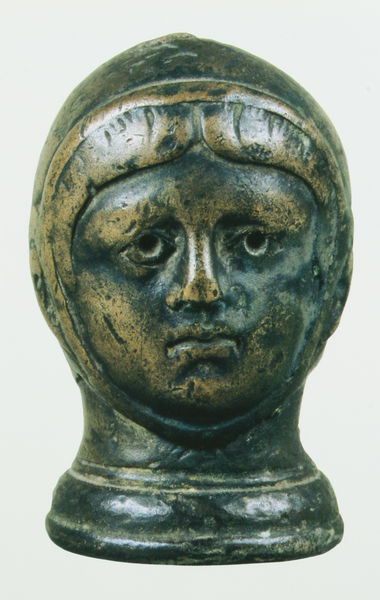
Titel: Kopf eines Opferpriesters
Standort: St. Petersburg
Institution: Schloss Pawlowsk
Schlagwörter: kopf, mann, grün, mädchen, braun, frau, haar, holz, licht, mund, nase, schwarz, stirn, blick, tuch, haube, alt, flasche, jung, kappe, mütze, augen, gesicht, sockel, stein, trauer, hals, portrait, porträt, figur, gold, haare, frontal, kinn, lippe, lippen, locken, traurig, pony, rund, skulptur, kopfbedeckung, wangen, backen, klein, ausdruck, ernst, büste, glanz, pupillen, metall, bronze, plastik, foto, fotografie, deckel, messing, knabe, bruan, augenhöhlen, helm, kranz, ritter, firnis, antik, mittelalter, krieger, miniatur, verschluss, bronzeguss, blei, patina, beschädigt, brinze, betrübt, köpfchen, gescicht, abgenutzt, gipps, bronzr, lochaugen